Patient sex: M
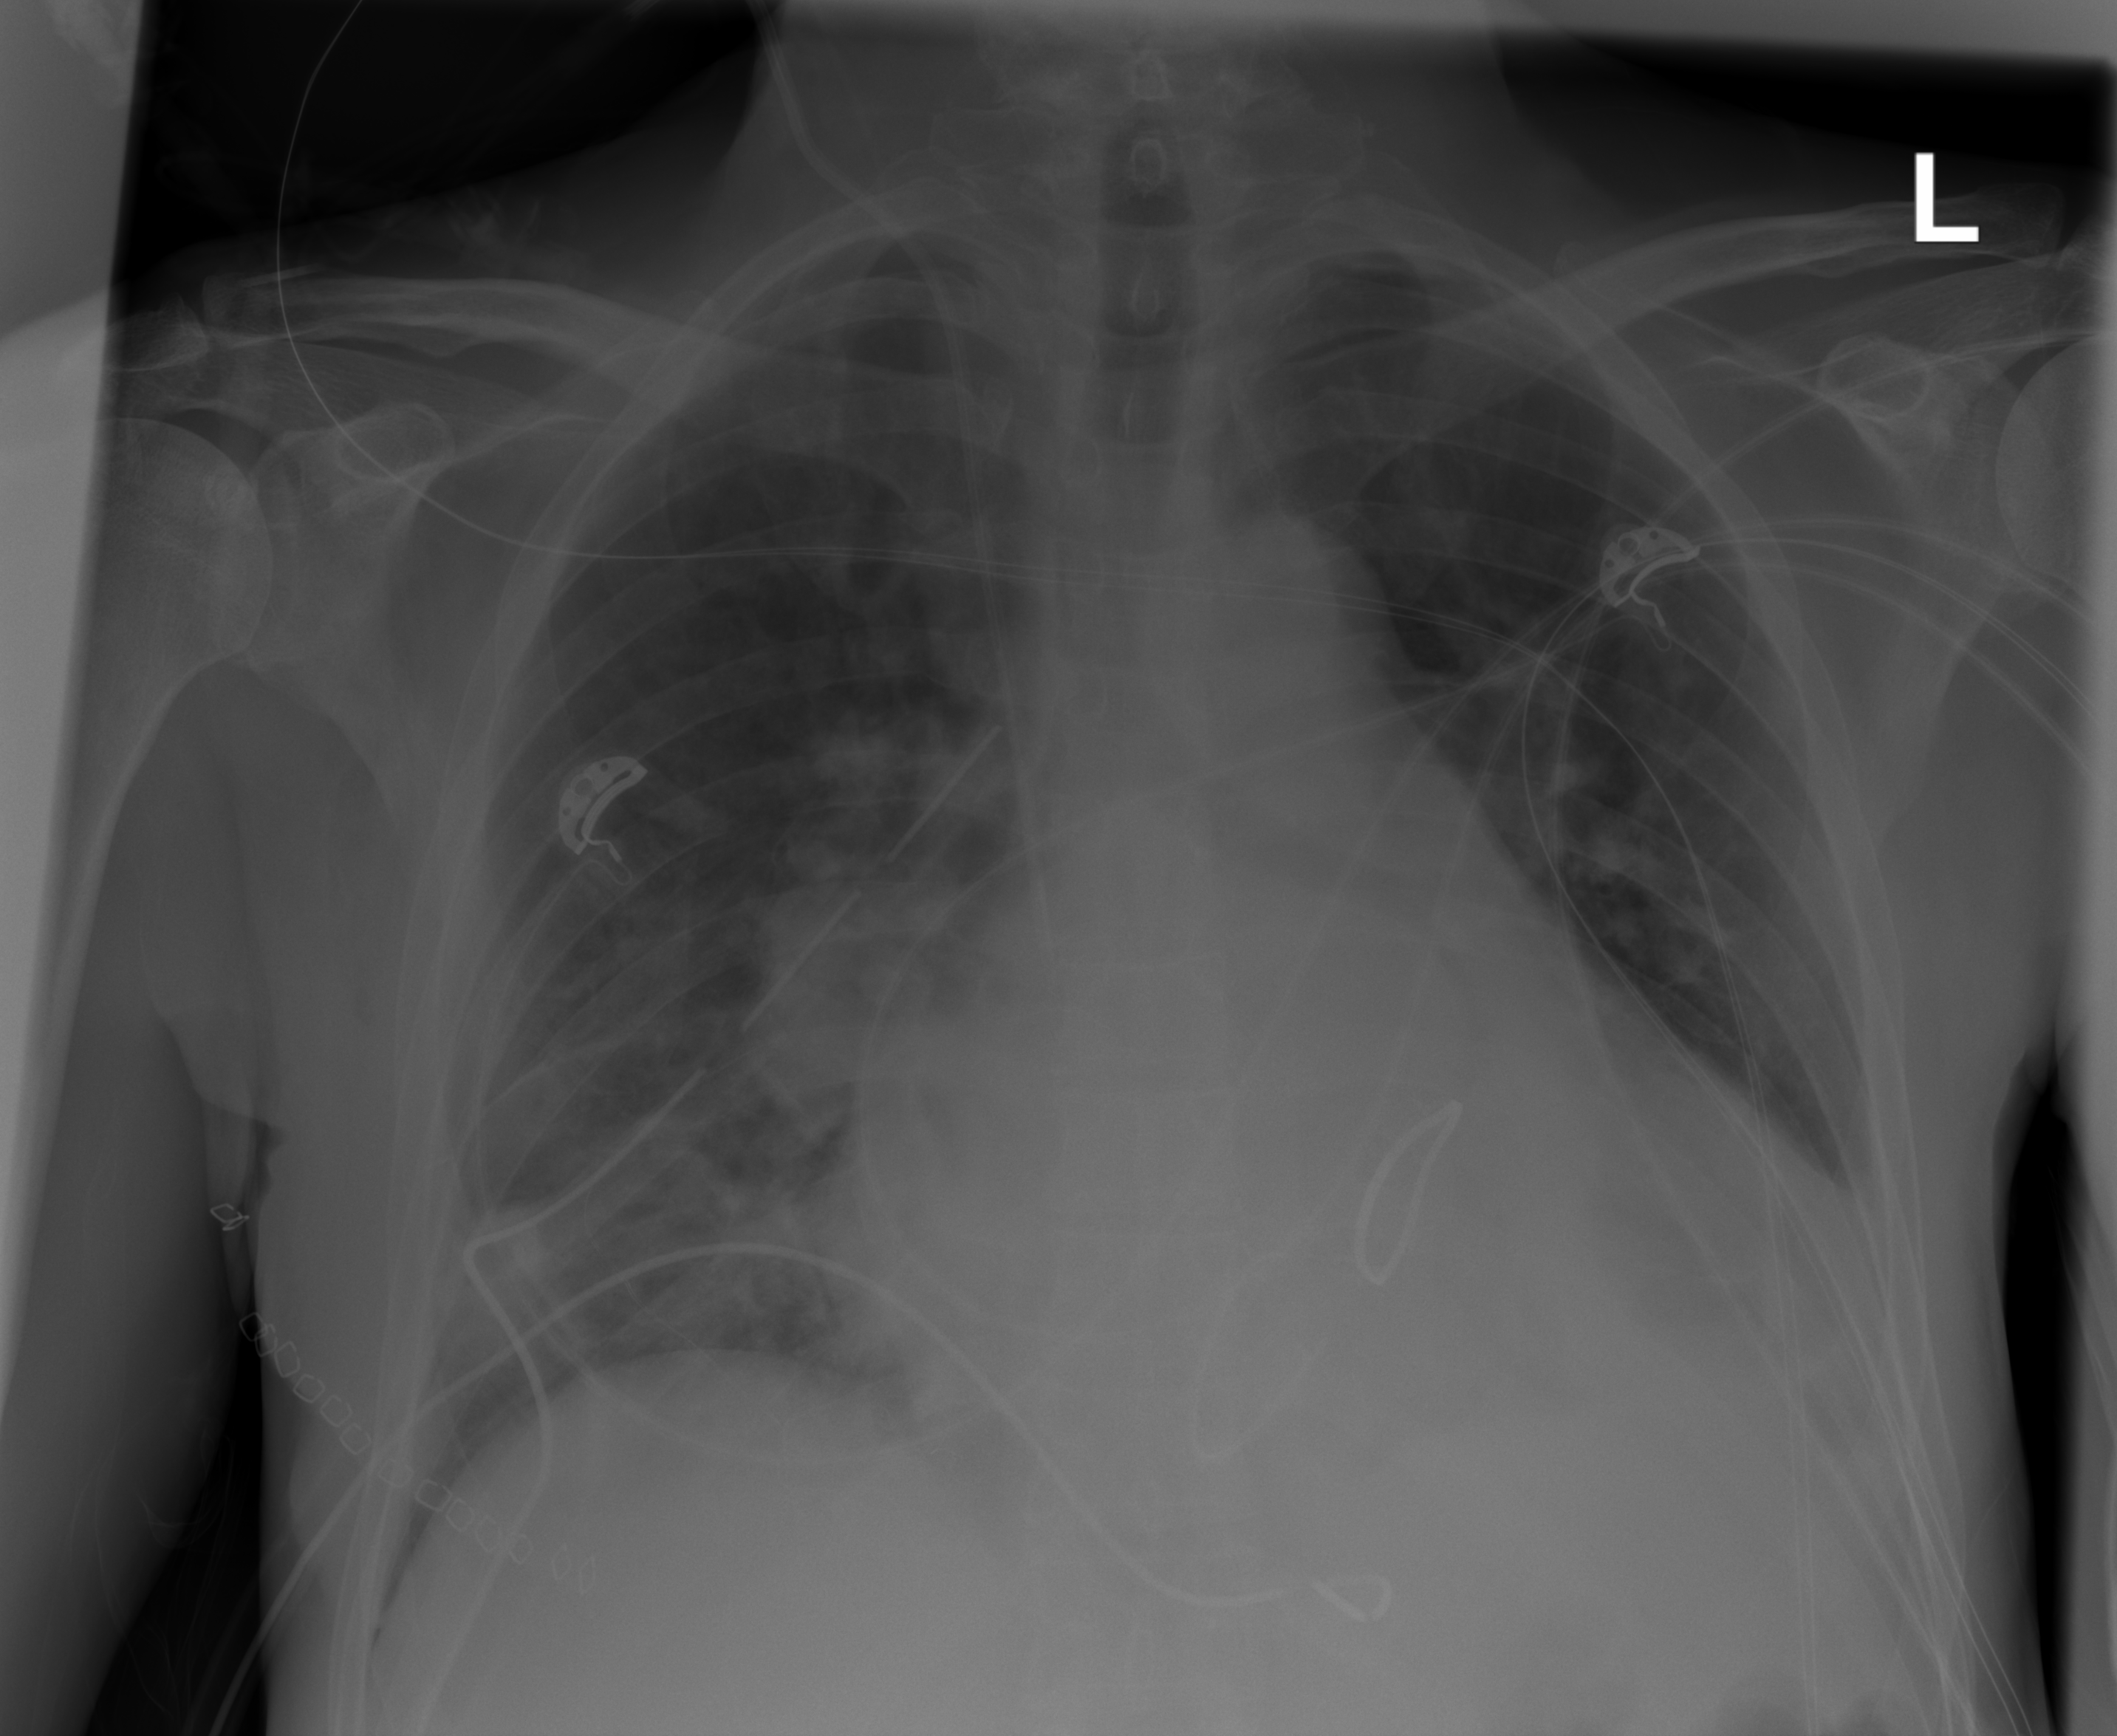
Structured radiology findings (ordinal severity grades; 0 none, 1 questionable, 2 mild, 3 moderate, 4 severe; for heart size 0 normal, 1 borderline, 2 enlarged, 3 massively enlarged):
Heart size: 2
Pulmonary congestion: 0
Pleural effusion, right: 0
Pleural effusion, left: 2
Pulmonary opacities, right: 0
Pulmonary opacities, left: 0
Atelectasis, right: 2
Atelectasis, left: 2